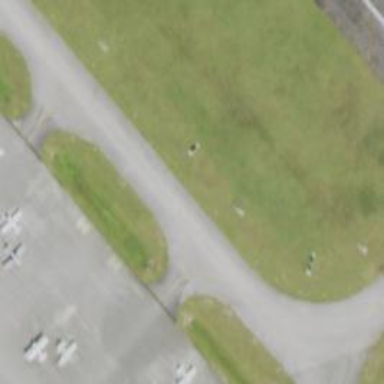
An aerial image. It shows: Image of taxiway at airport.